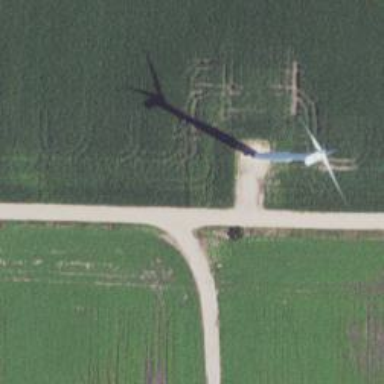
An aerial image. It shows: Wind power generator with wind turbines.